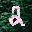
Label: 2